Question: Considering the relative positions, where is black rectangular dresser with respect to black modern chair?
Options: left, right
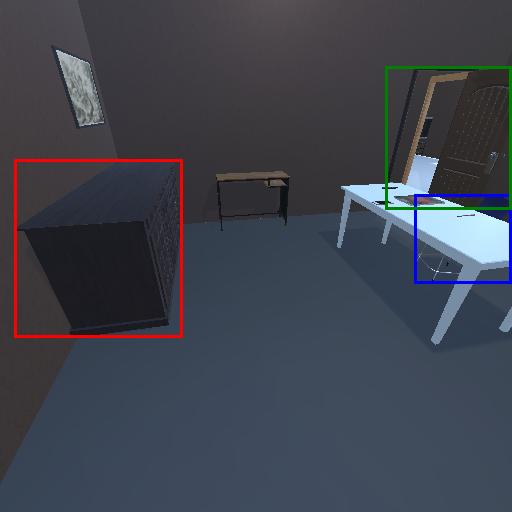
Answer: left